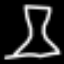
Label: hourglass